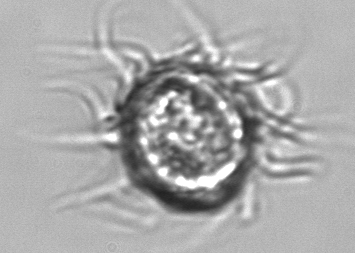
Label: Leegaardiella_ovalis